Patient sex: M
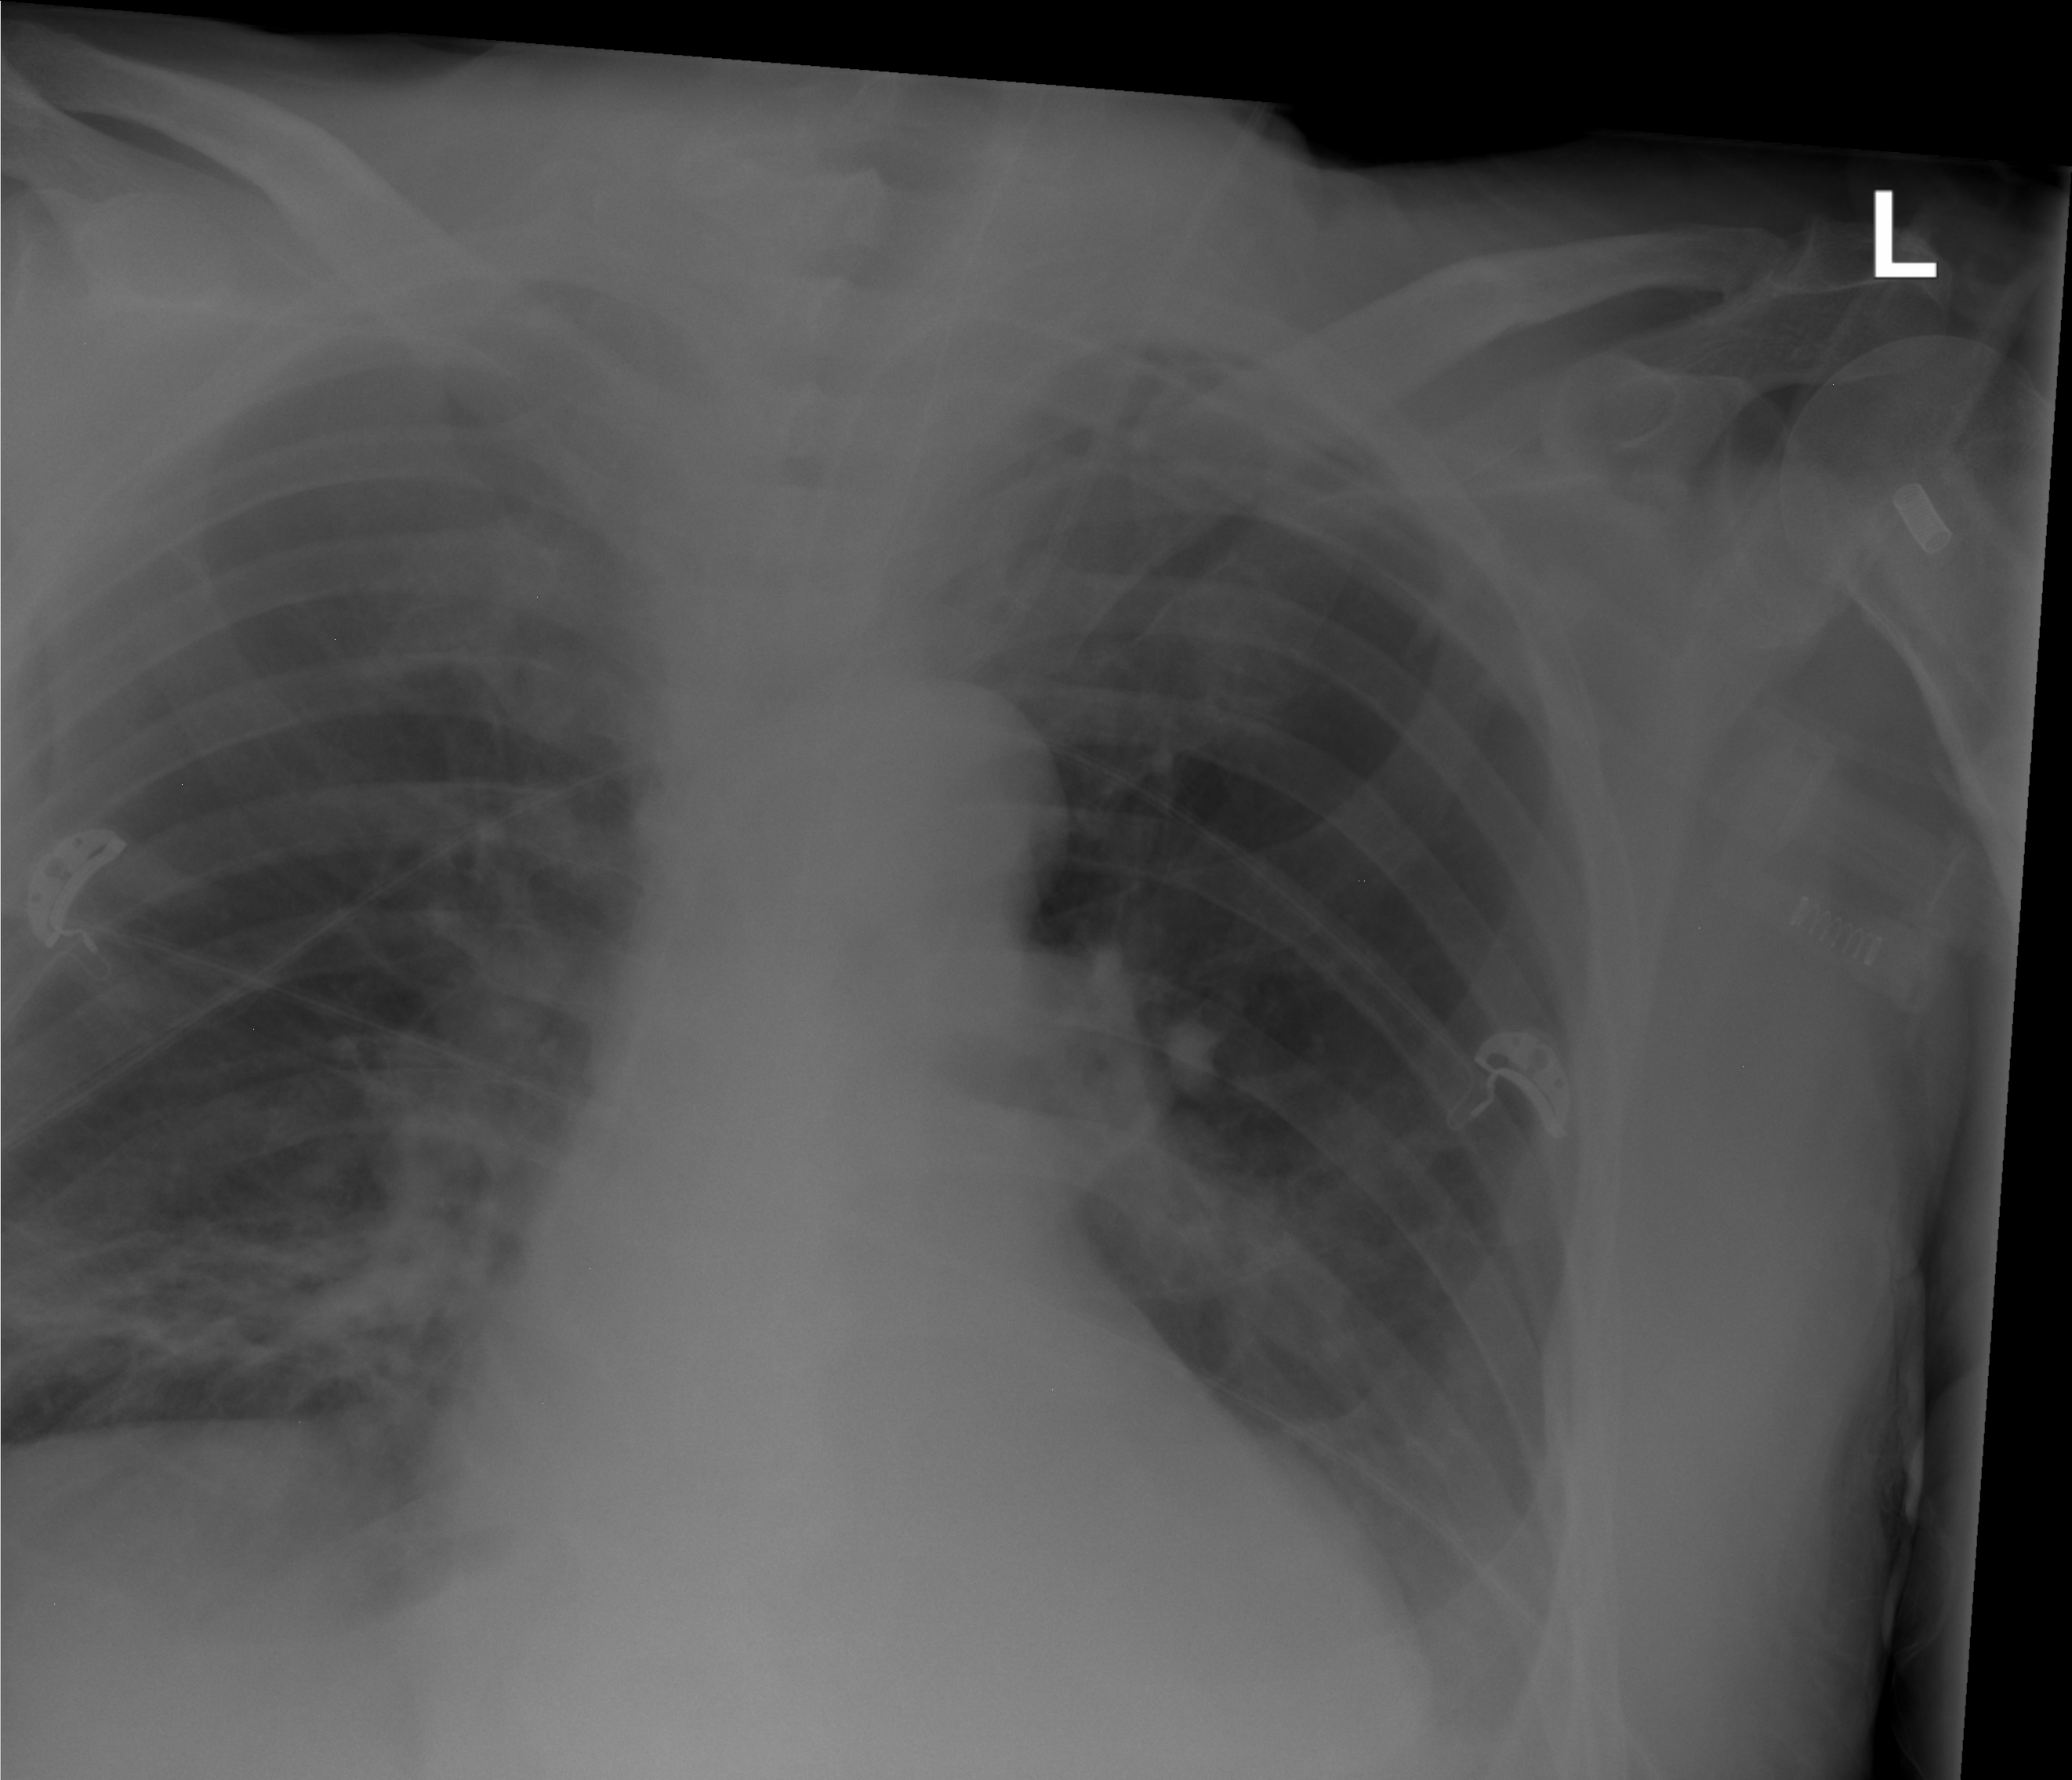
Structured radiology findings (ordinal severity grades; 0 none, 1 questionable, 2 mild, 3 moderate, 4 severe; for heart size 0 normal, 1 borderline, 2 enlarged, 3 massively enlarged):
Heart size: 2
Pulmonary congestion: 0
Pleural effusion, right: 1
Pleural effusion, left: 1
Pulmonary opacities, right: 2
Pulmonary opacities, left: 0
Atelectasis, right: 3
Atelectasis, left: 0